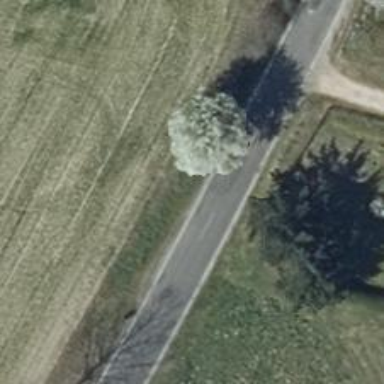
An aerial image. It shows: Secondary road with asphalt surface.